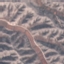
Land use / land cover: HerbaceousVegetation